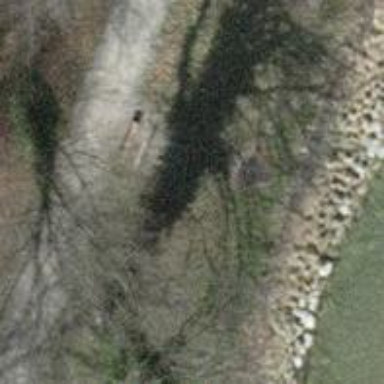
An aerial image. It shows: Brown bench in the vicinity.